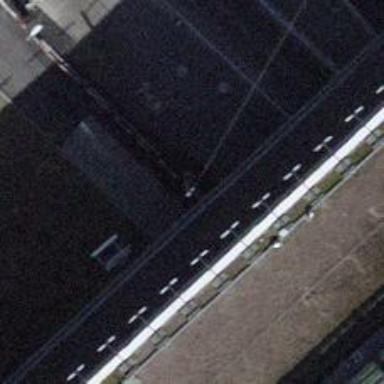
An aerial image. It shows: Metal fence.